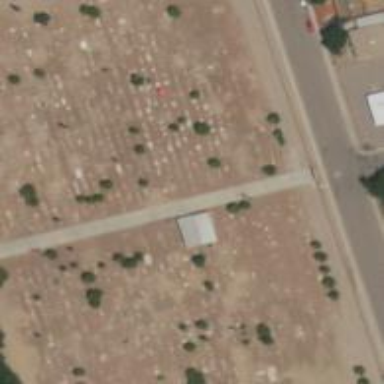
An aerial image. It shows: Graveyard area designated as cemetery.